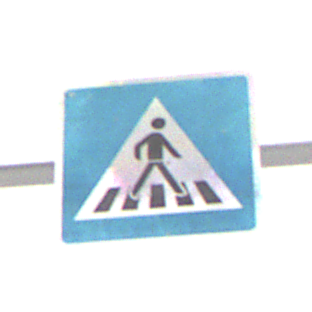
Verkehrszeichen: FussgaengerueberwegLinks
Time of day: MorningAfternoon
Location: Outdoor (Nature)
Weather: Overcast
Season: Winter
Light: Natural